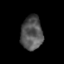
Tissue: skin
Cell type: Epithelial cells
Senescence score: 0.2233
Nuclear area (px): 717
Mean DAPI intensity: 83.795